Interaction volume radius: 5 \u00c5
Interaction volume height: 10 \u00c5
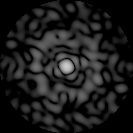
Disorder parameter: 0.8059